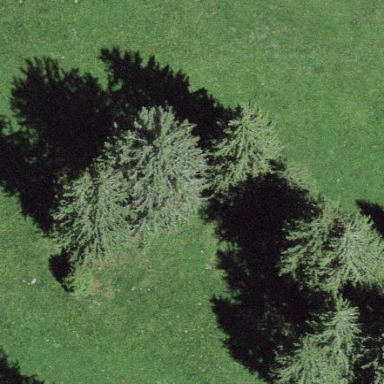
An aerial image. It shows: Beautiful woodland area.